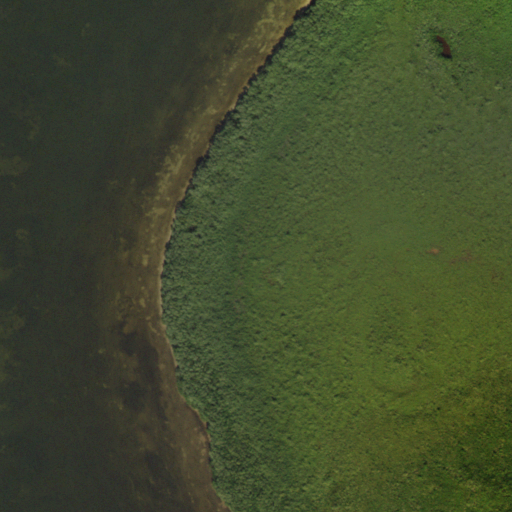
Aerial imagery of cape in Florida named North River Point containing woody wetlands, open water, and herbaceous wetlands